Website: home-depot
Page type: payment
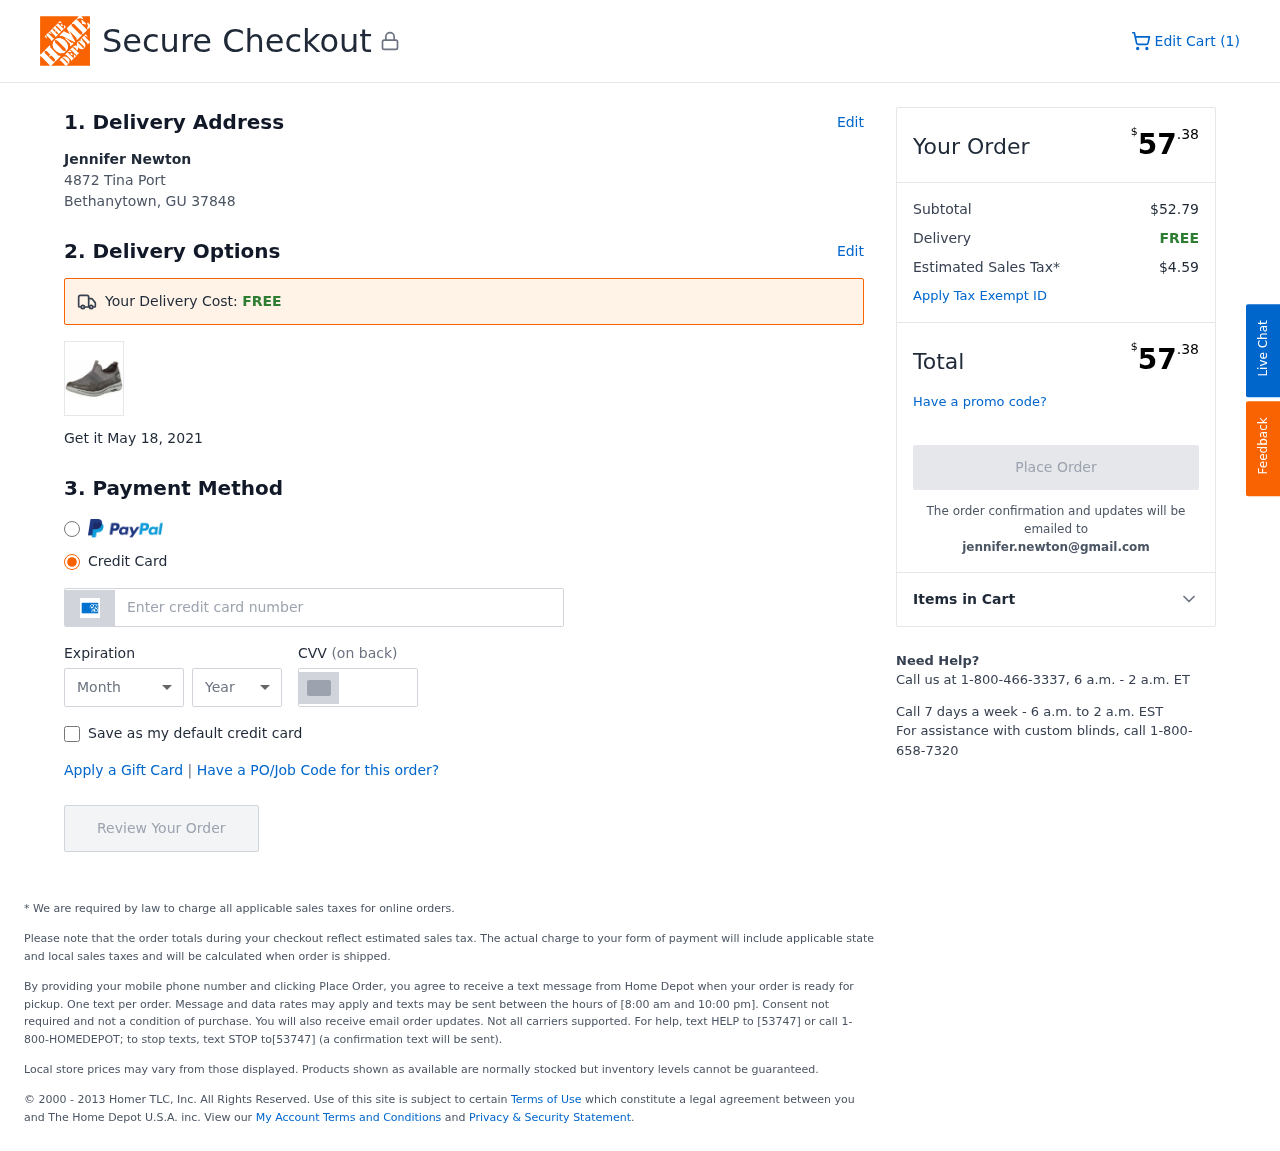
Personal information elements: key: PII_CARD_CVV
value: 0109
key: PII_CARD_EXPIRY_MONTH
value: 09
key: PII_CARD_EXPIRY_YEAR
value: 27
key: PII_CARD_NUMBER
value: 3788 8285 3491 533
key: PII_CITY_STATE_ZIP
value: Bethanytown, GU 37848
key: PII_EMAIL
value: jennifer.newton@gmail.com
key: PII_FULLNAME
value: Jennifer Newton
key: PII_STREET
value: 4872 Tina Port
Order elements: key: ORDER_NUM_ITEMS
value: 1
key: ORDER_DELIVERY_DATE
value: May 18, 2021
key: ORDER_TOTAL
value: $57.38
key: ORDER_SUBTOTAL
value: $52.79
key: ORDER_SHIPPING_COST
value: FREE
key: ORDER_TAX
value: $4.59